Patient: sex M, age 42
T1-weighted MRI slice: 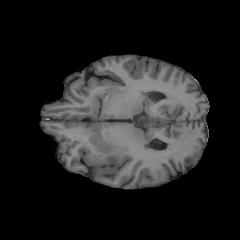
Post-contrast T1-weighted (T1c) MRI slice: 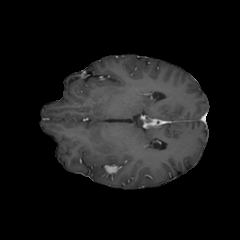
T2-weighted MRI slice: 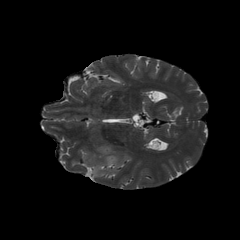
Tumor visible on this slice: yes
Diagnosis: Glioblastoma, IDH-wildtype
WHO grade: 4